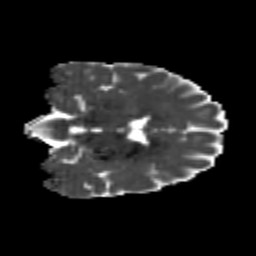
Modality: MD
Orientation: coronal
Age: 24
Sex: female
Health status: healthy
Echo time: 0.074 s